Field crop: maize
Growth stage: 1
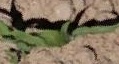
Species: maize